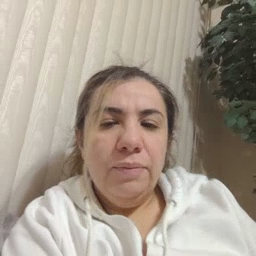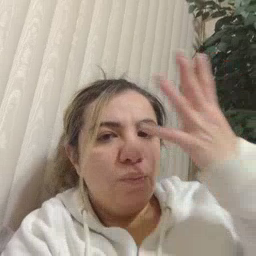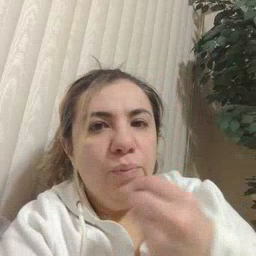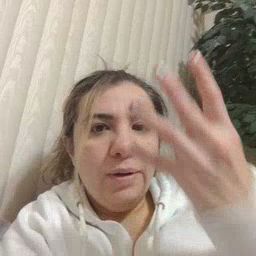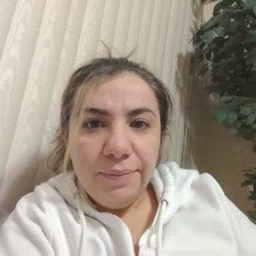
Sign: pretty